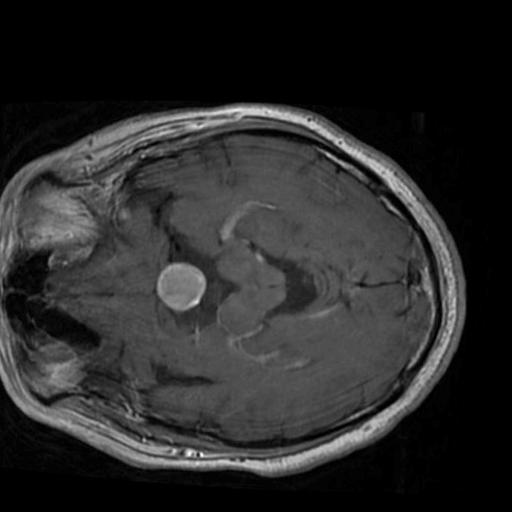
Label: brain_tumor